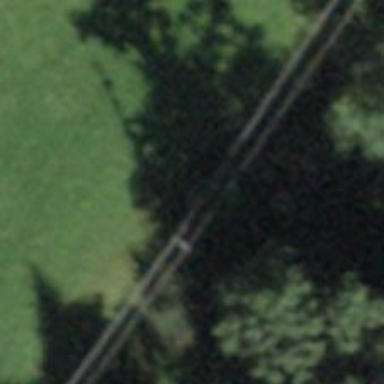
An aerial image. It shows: Power pole.